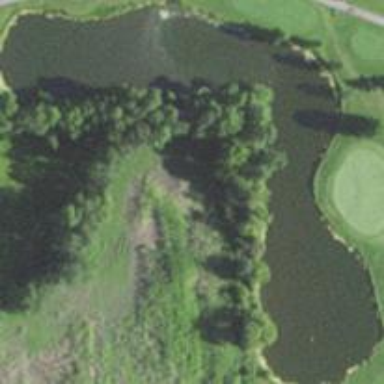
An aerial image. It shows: Water hazard in golf course. The hazard is natural water feature.